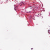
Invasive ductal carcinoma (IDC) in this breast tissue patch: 0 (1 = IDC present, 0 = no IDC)